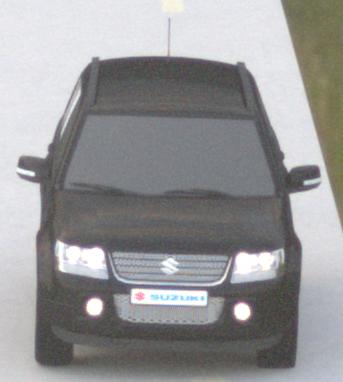
Make: Suzuki
Model: Grand Vitara
Detailed model: Gen. 1 JT
Model produced from: 2009
Model produced until: 2012
Doors: 5
Color: black
Road condition: dry road
Daytime: sunrise or sunset
Contrast: low contrast